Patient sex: F
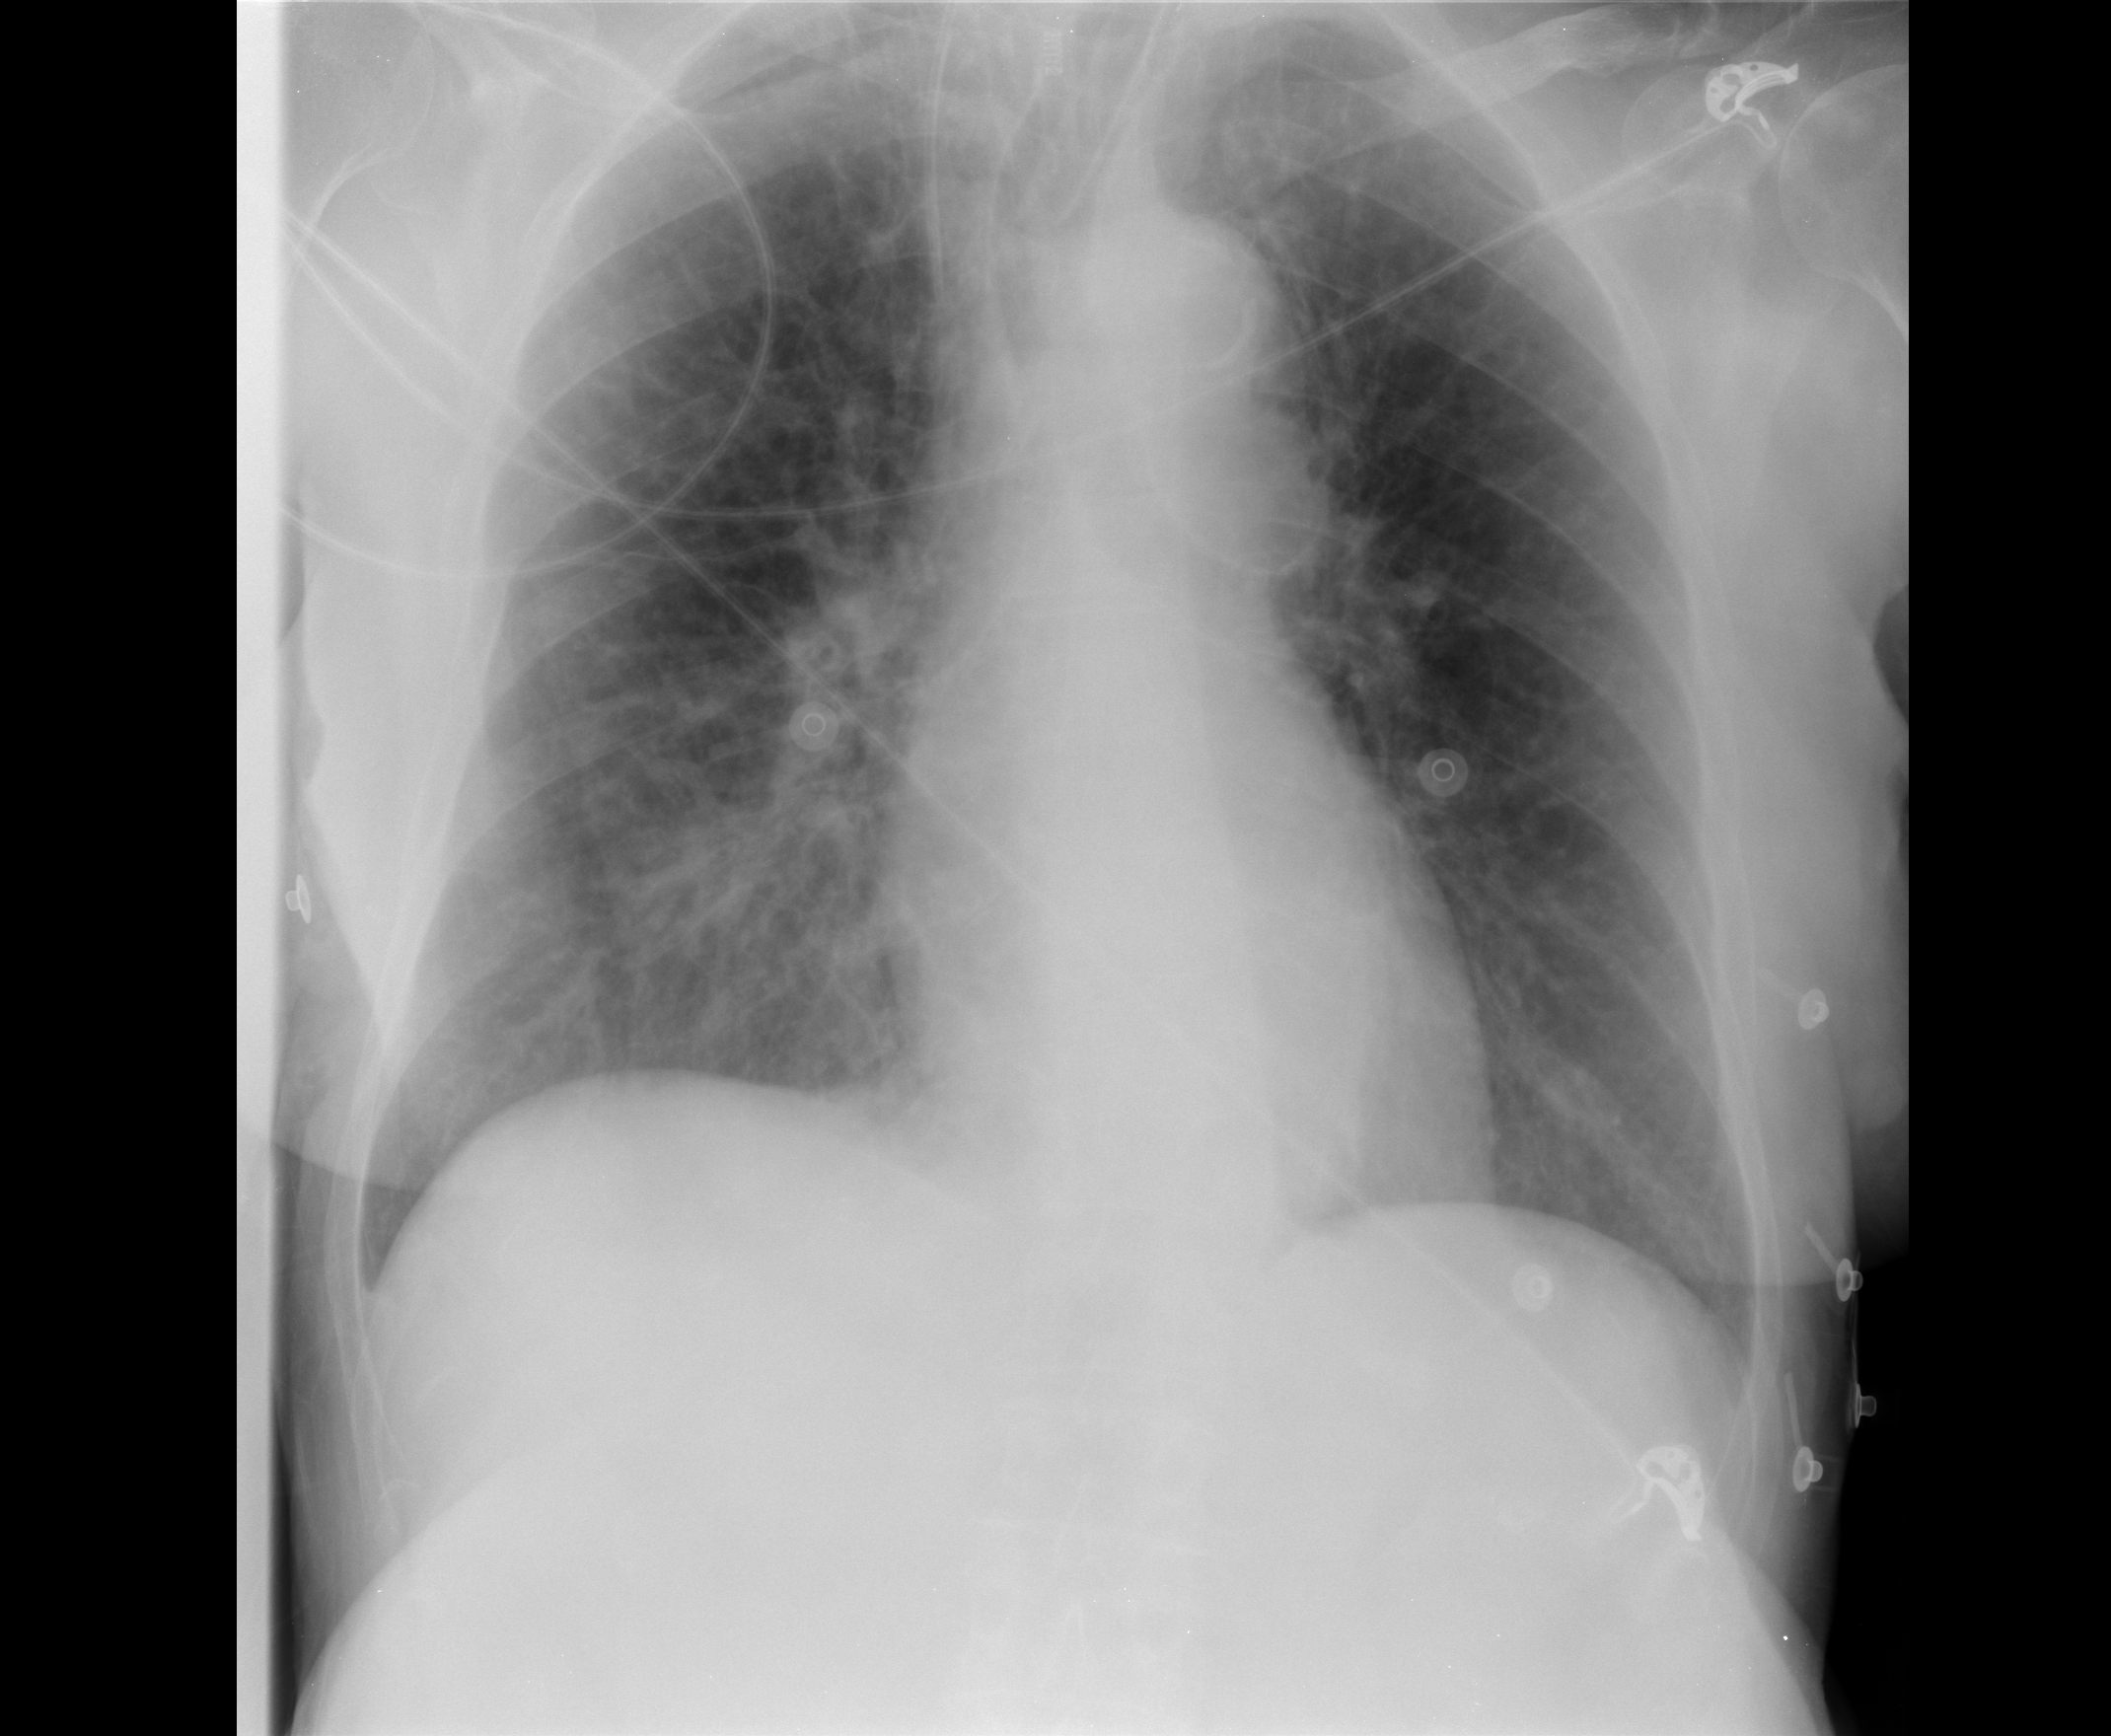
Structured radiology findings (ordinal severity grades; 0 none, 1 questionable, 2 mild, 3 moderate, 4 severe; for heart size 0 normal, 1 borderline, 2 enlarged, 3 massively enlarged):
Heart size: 0
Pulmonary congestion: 2
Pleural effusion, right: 1
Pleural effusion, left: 0
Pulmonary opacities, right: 2
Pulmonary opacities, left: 0
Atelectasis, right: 0
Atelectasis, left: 0